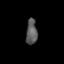
Tissue: lung
Cell type: Epithelial cells
Senescence score: 0.2184
Nuclear area (px): 275
Mean DAPI intensity: 90.524